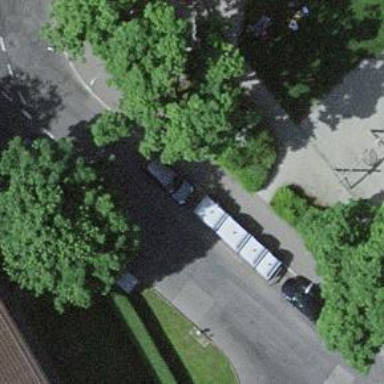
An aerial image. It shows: Recycling container for recycling.